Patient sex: F
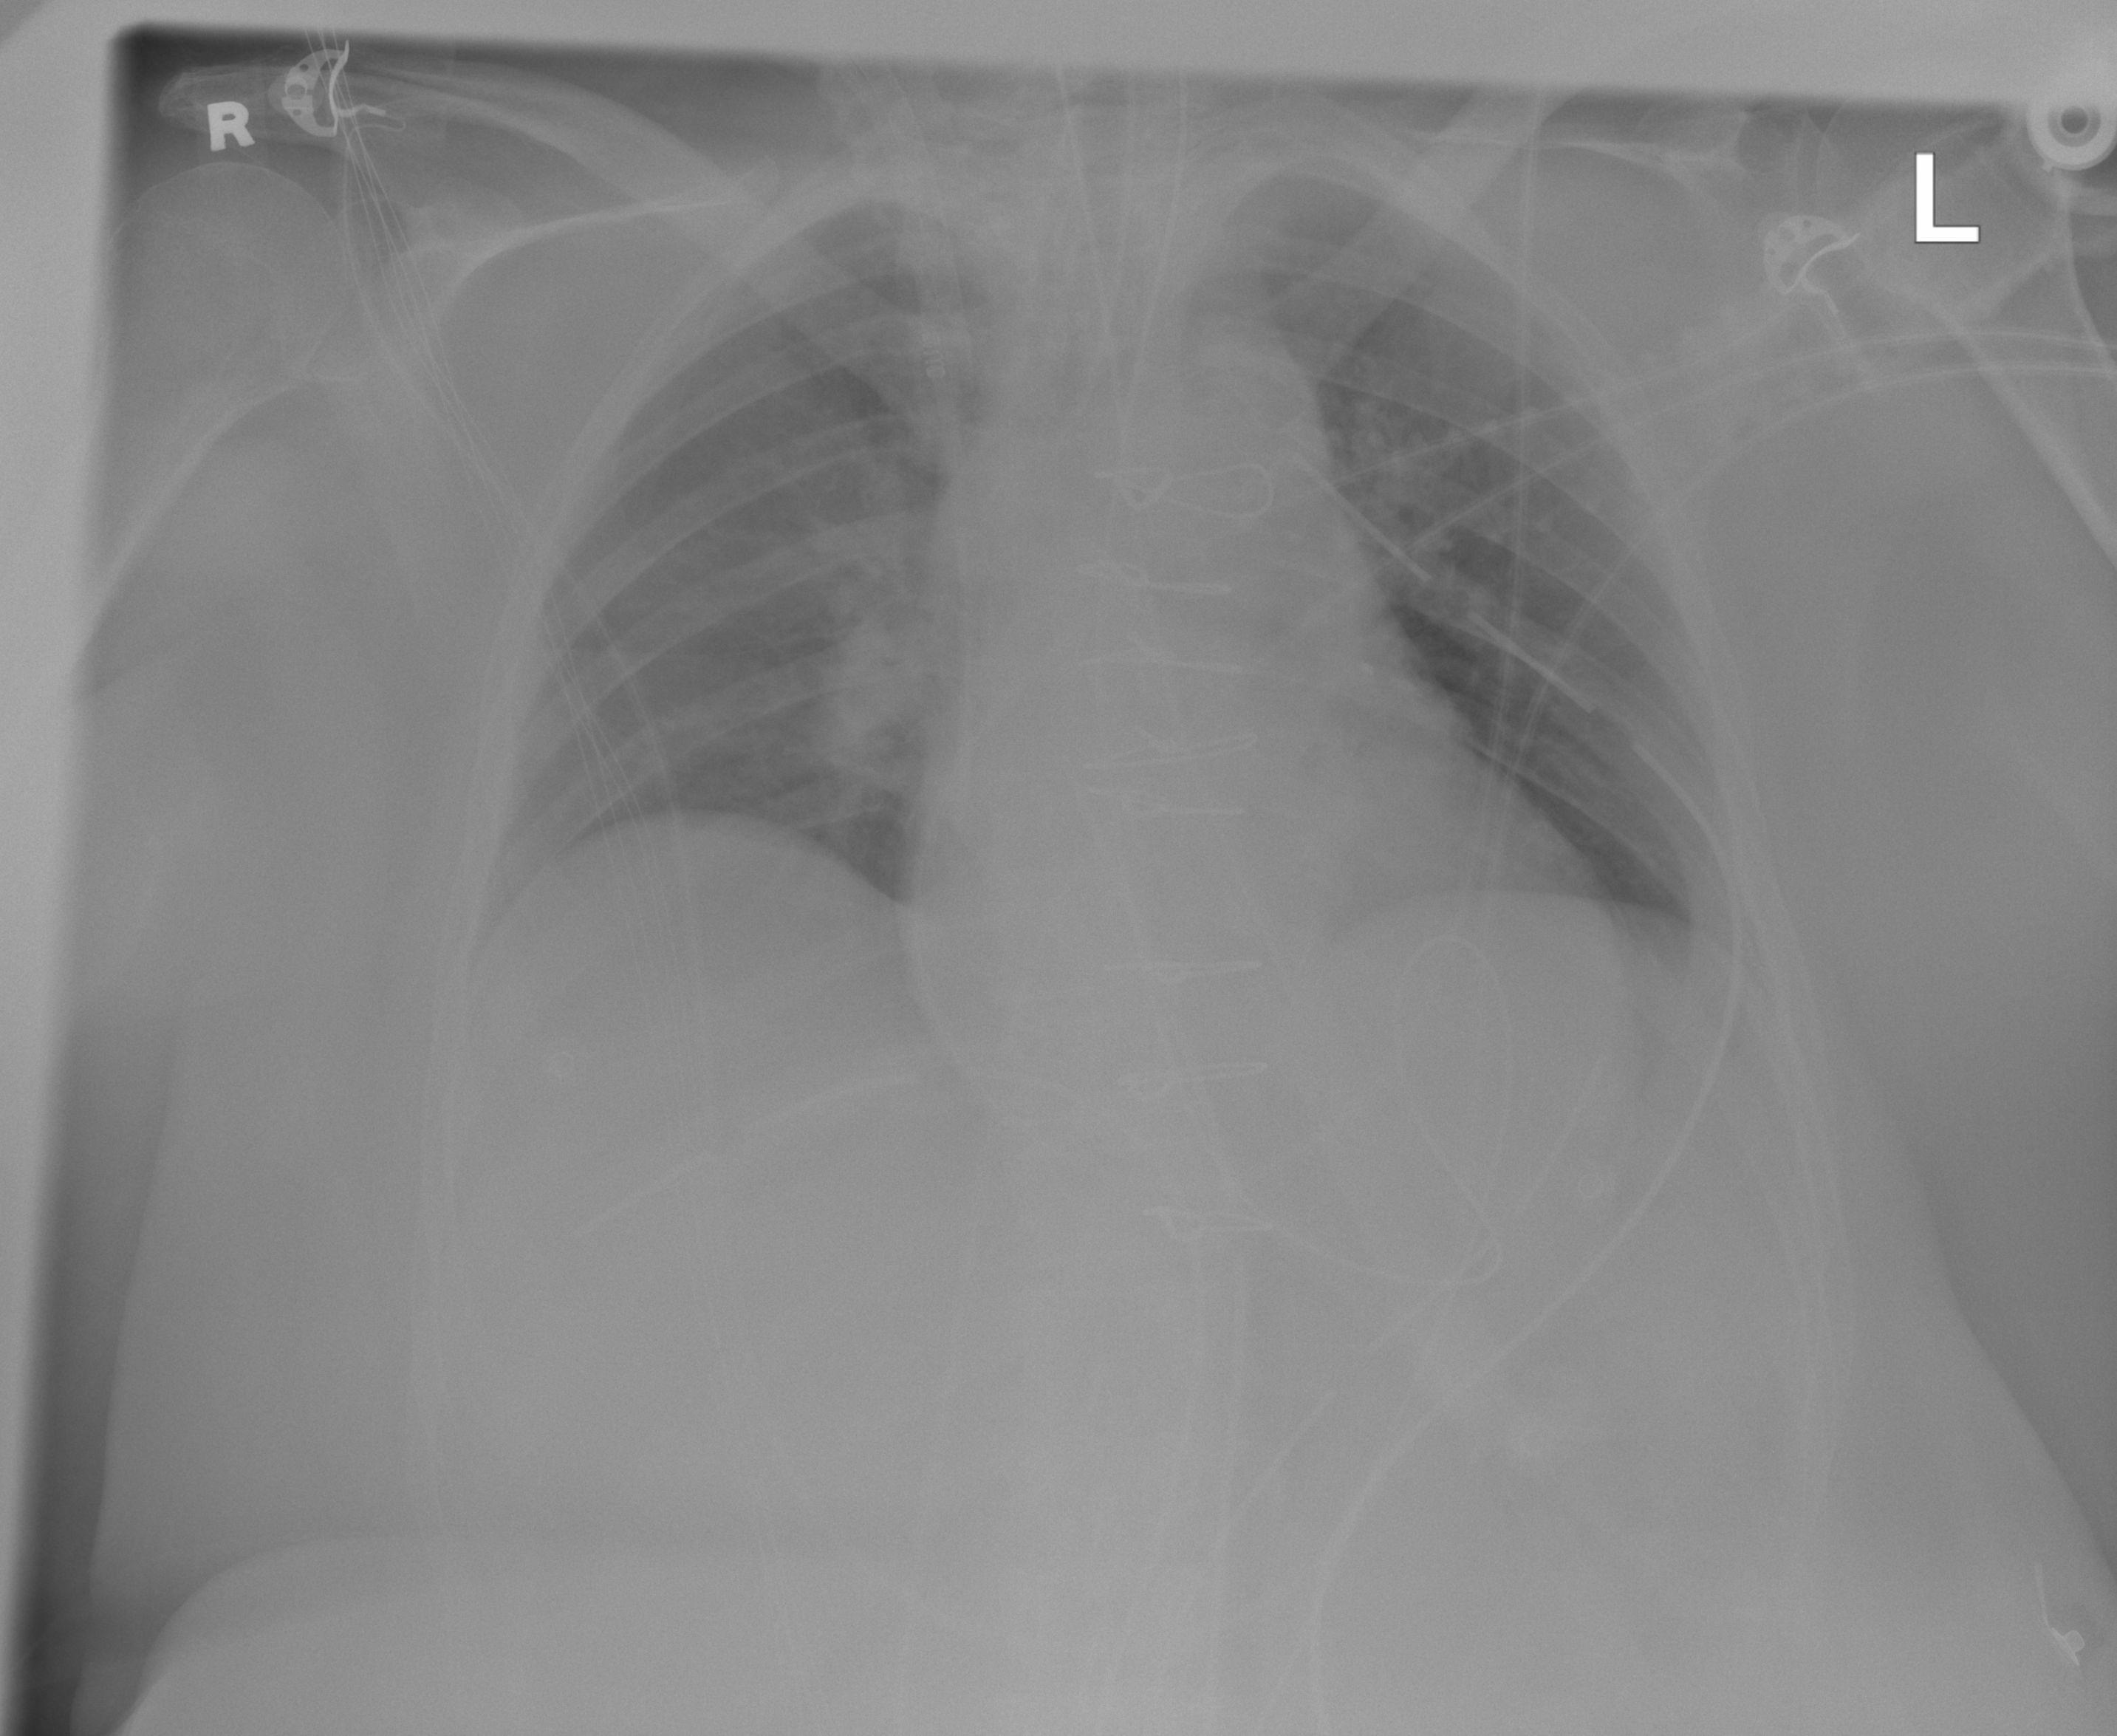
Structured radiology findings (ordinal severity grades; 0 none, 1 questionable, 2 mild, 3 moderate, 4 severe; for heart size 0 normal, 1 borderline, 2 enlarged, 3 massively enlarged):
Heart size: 2
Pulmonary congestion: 2
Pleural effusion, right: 0
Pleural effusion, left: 0
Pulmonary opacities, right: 0
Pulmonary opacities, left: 0
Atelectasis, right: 2
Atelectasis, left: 0